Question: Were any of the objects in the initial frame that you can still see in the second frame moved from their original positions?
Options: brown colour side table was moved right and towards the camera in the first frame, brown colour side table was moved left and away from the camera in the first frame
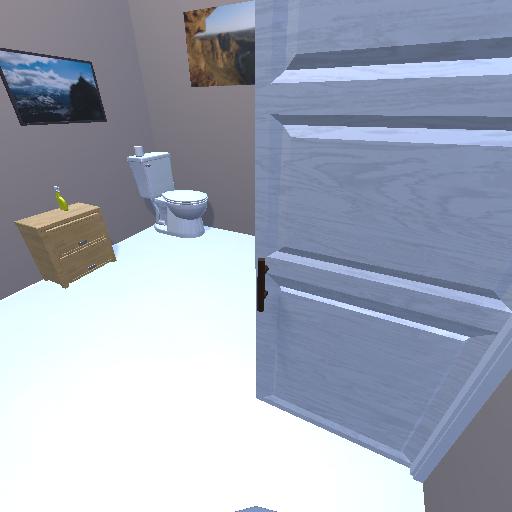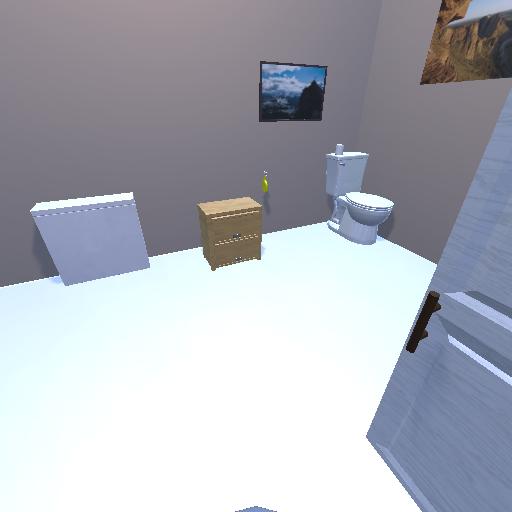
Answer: brown colour side table was moved right and towards the camera in the first frame